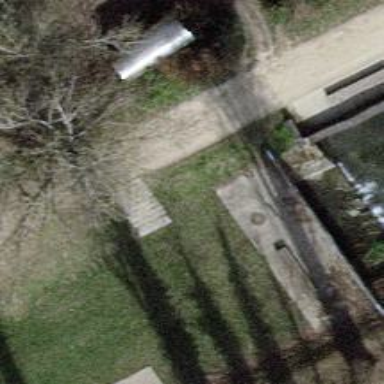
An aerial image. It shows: Concrete steps.